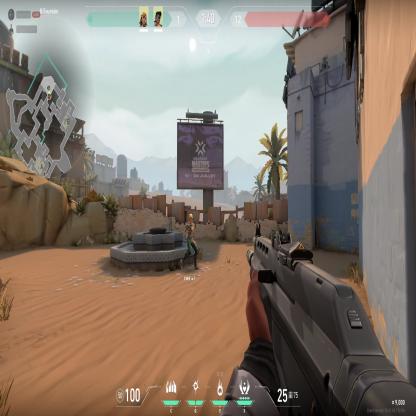
Label: teammate